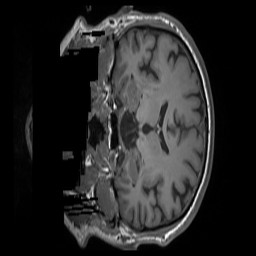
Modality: T1w
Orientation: coronal
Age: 69
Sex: male
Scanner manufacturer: siemens
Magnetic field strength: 3 T
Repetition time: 1.55 s
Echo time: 0.00234 s